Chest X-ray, AP view. Patient: 59 years old, sex M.
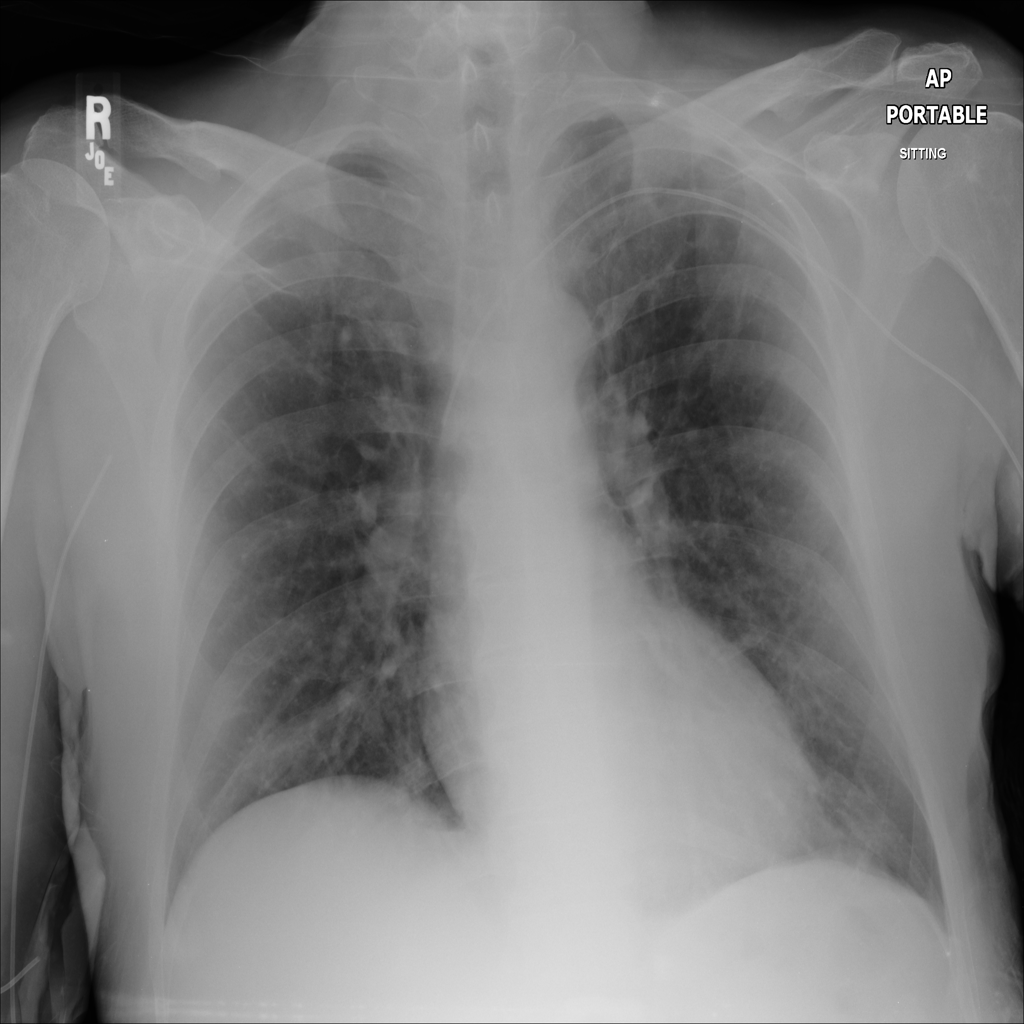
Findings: No Finding